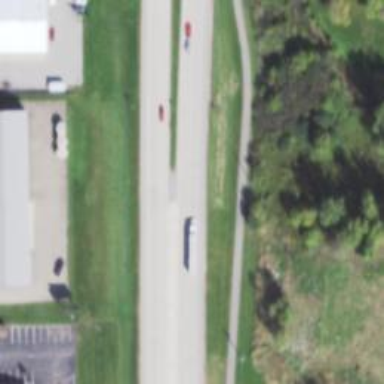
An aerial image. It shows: Trunk highway.